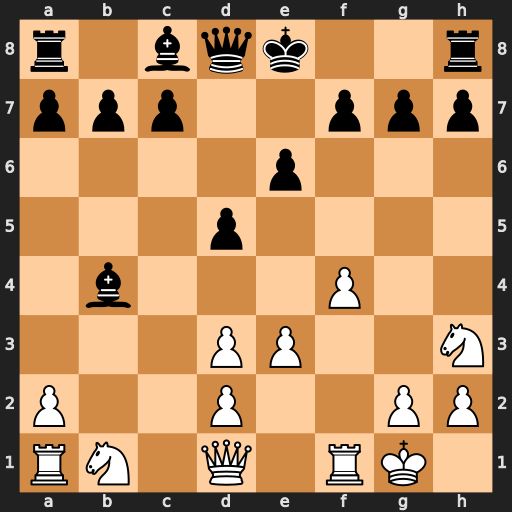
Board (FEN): r1bqk2r/ppp2ppp/4p3/3p4/1b3P2/3PP2N/P2P2PP/RN1Q1RK1
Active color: w
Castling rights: kq
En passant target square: -
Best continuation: Qa4+ Bd7 Qxb4